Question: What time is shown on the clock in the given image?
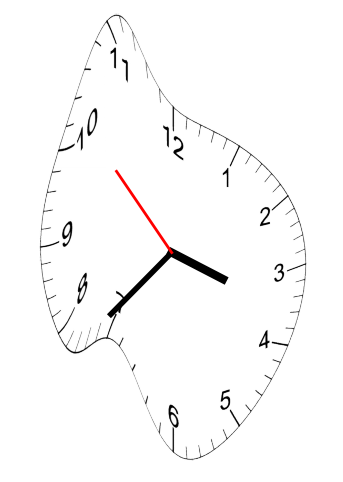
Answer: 03:36:52